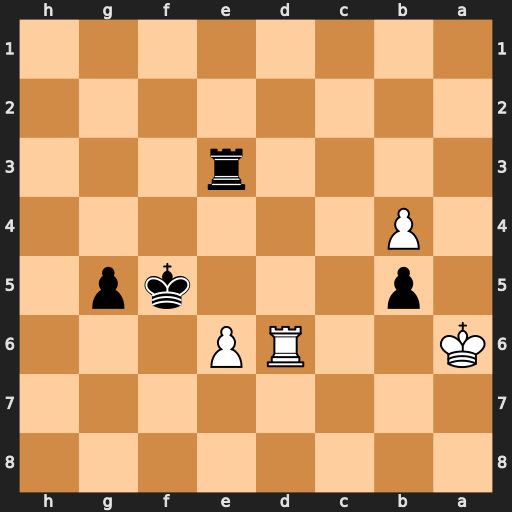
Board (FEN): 8/8/K2RP3/1p3kp1/1P6/4r3/8/8
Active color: b
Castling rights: -
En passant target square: -
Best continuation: Rxe6 Rxe6 Kxe6 Kxb5 g4 Kc4 g3